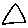
Label: triangle